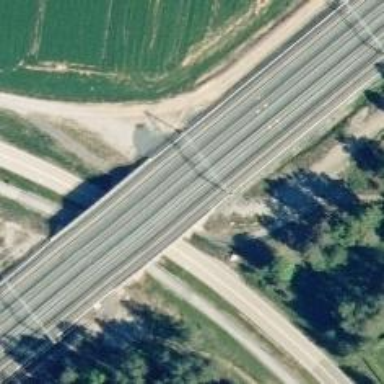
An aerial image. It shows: Bridge carrying continuous electrified railway tracks with contact line.